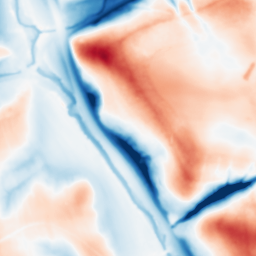
Category: multiscale
Decomposition family: dog
Decomposition parameters: sigma_low: 1
sigma_high: 20
Upsampling method: edge_directed
Upsampling parameters: scale: 2
Upsampling scale: 2